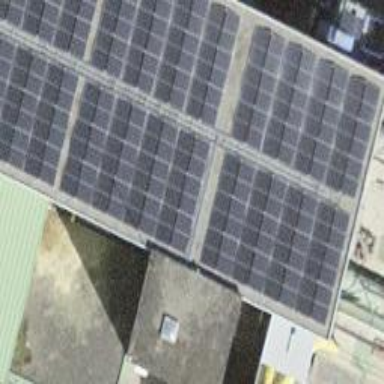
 consisting of solar photovoltaic panels."